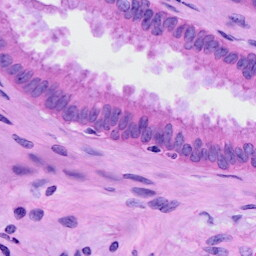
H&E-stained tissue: Cervix